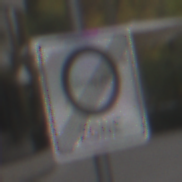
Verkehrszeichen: EndeUmweltzone
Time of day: Midday
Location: Outdoor (Urban)
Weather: Overcast
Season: NotSpecified
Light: Natural